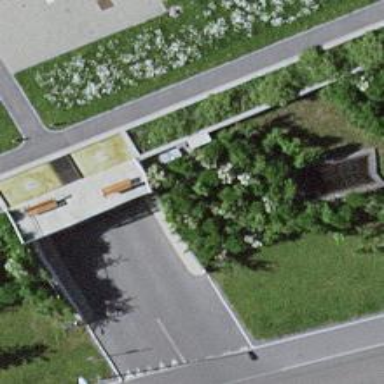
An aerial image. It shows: Retaining wall.